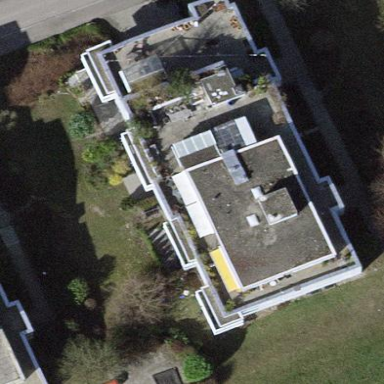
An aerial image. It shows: Flat roofed building.